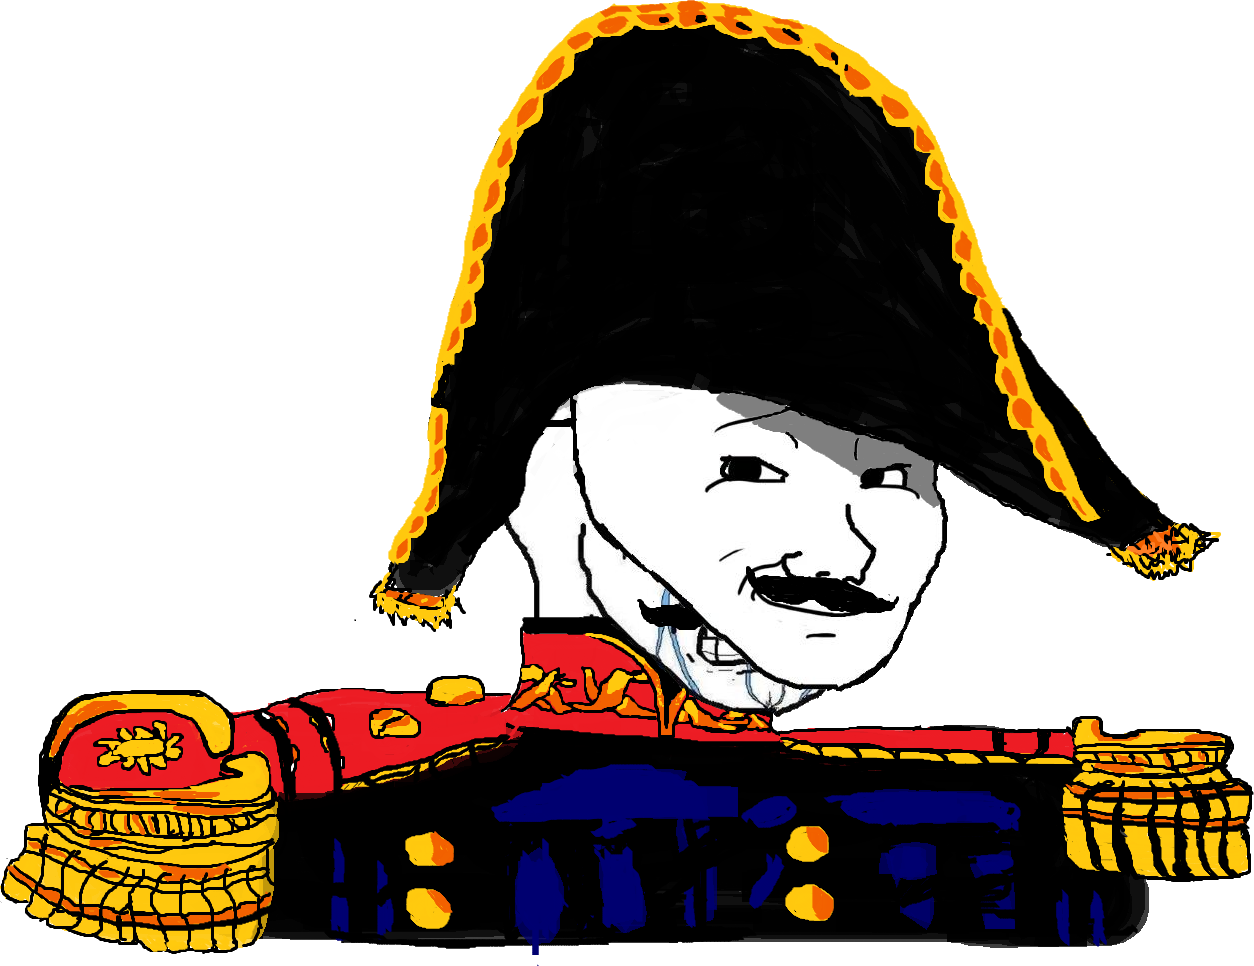
Label: 5_Smugjak